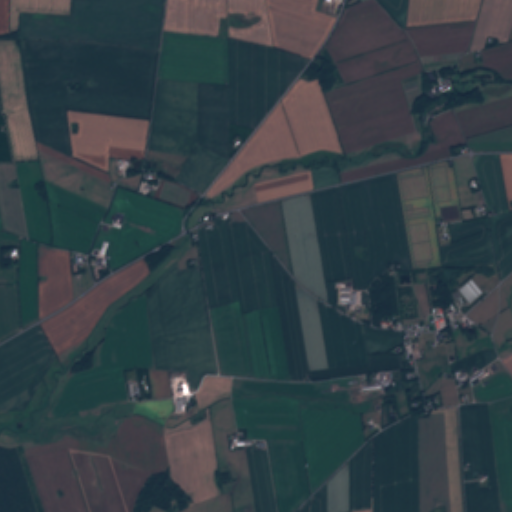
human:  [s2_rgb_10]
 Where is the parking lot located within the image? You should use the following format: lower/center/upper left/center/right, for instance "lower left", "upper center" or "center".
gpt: The parking lot is located in the center right of the image.
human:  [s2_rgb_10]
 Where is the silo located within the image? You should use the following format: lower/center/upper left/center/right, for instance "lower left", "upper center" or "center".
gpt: The silo is located in the lower right of the image.
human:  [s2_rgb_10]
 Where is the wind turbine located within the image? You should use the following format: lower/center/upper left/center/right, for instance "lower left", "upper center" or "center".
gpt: The wind turbine is located in the lower center of the image.
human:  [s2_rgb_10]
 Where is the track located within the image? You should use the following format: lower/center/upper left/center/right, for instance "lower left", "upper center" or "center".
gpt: There is no track in the image.